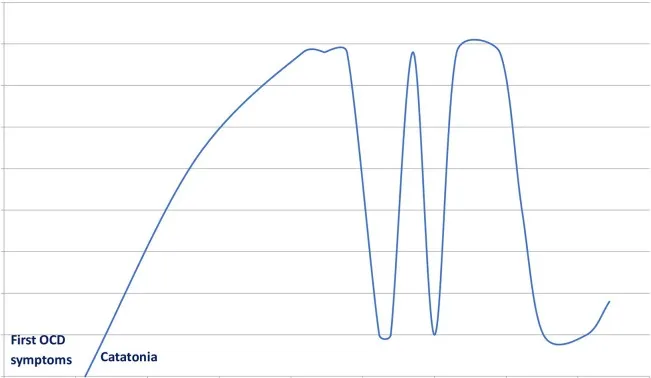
Pediatric catatonia rating scale based on time and treatment during the 2-year follow-up. OCD, obsessive compulsive disorder; PE, plasma exchanges; 18F-FDG PET, 18-fluorodeoxyglucose positron emission tomography; IVIG, intravenous immunoglobin; ECT, electroconvulsive therapy.
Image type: chart (chart)